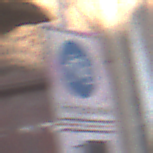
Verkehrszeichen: BeginnFahrradstrasse
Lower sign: MehrspurigeFahrzeugeFrei3
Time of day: MorningAfternoon
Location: Outdoor (Urban)
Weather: PartlyCloudy
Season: NotSpecified
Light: Natural